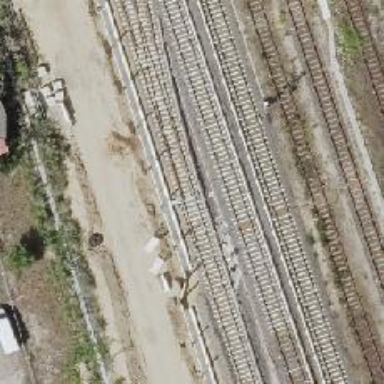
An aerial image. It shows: Yard used for service activities. There is electrified light rail track in the area.